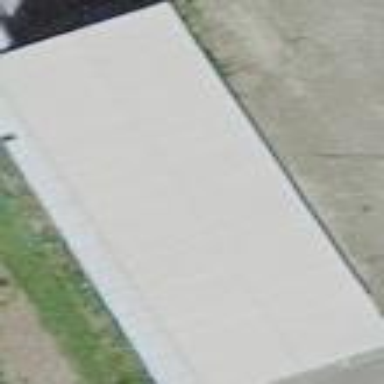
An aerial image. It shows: View of roof of building.